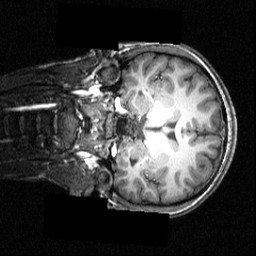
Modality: T1w
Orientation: coronal
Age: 20
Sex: female
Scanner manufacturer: siemens
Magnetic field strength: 3.951 T
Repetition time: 1.5 s
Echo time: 0.00335 s